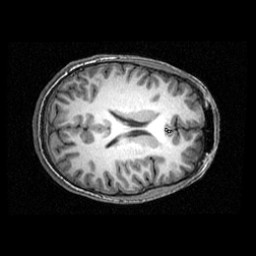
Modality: T1w
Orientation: axial
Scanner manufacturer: ge
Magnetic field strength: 3 T
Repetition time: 0.008948 s
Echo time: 0.001784 s